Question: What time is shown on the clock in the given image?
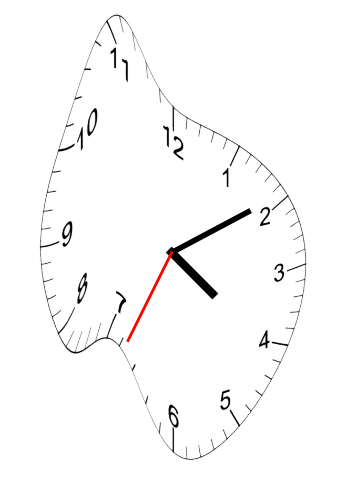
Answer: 04:09:34